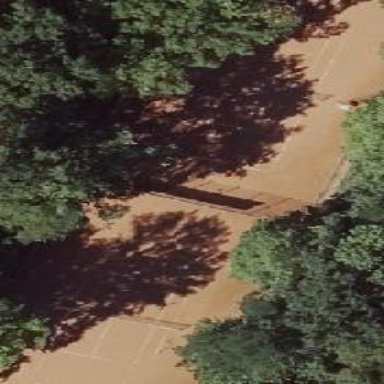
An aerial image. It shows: Tennis court on the leisure land pitch.